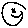
Label: smiley face